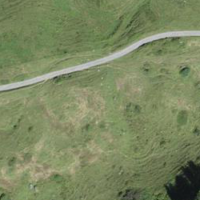
EUNIS habitat code: 23
Species observed at this site:
Rumex alpinus